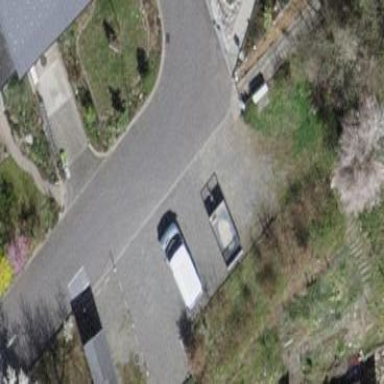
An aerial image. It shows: Parking area with surface.